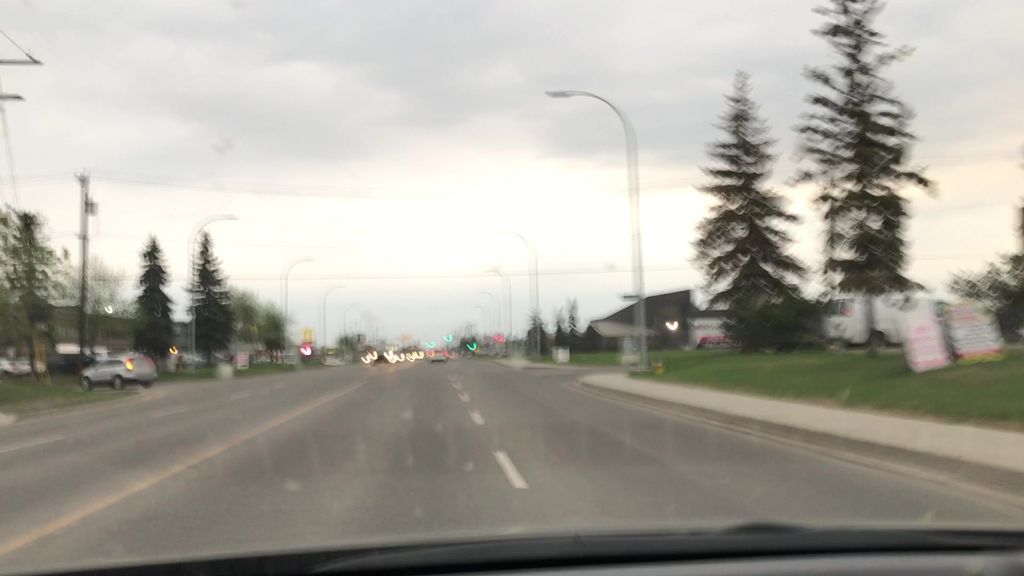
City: edmonton